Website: apple
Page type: customer-info-address
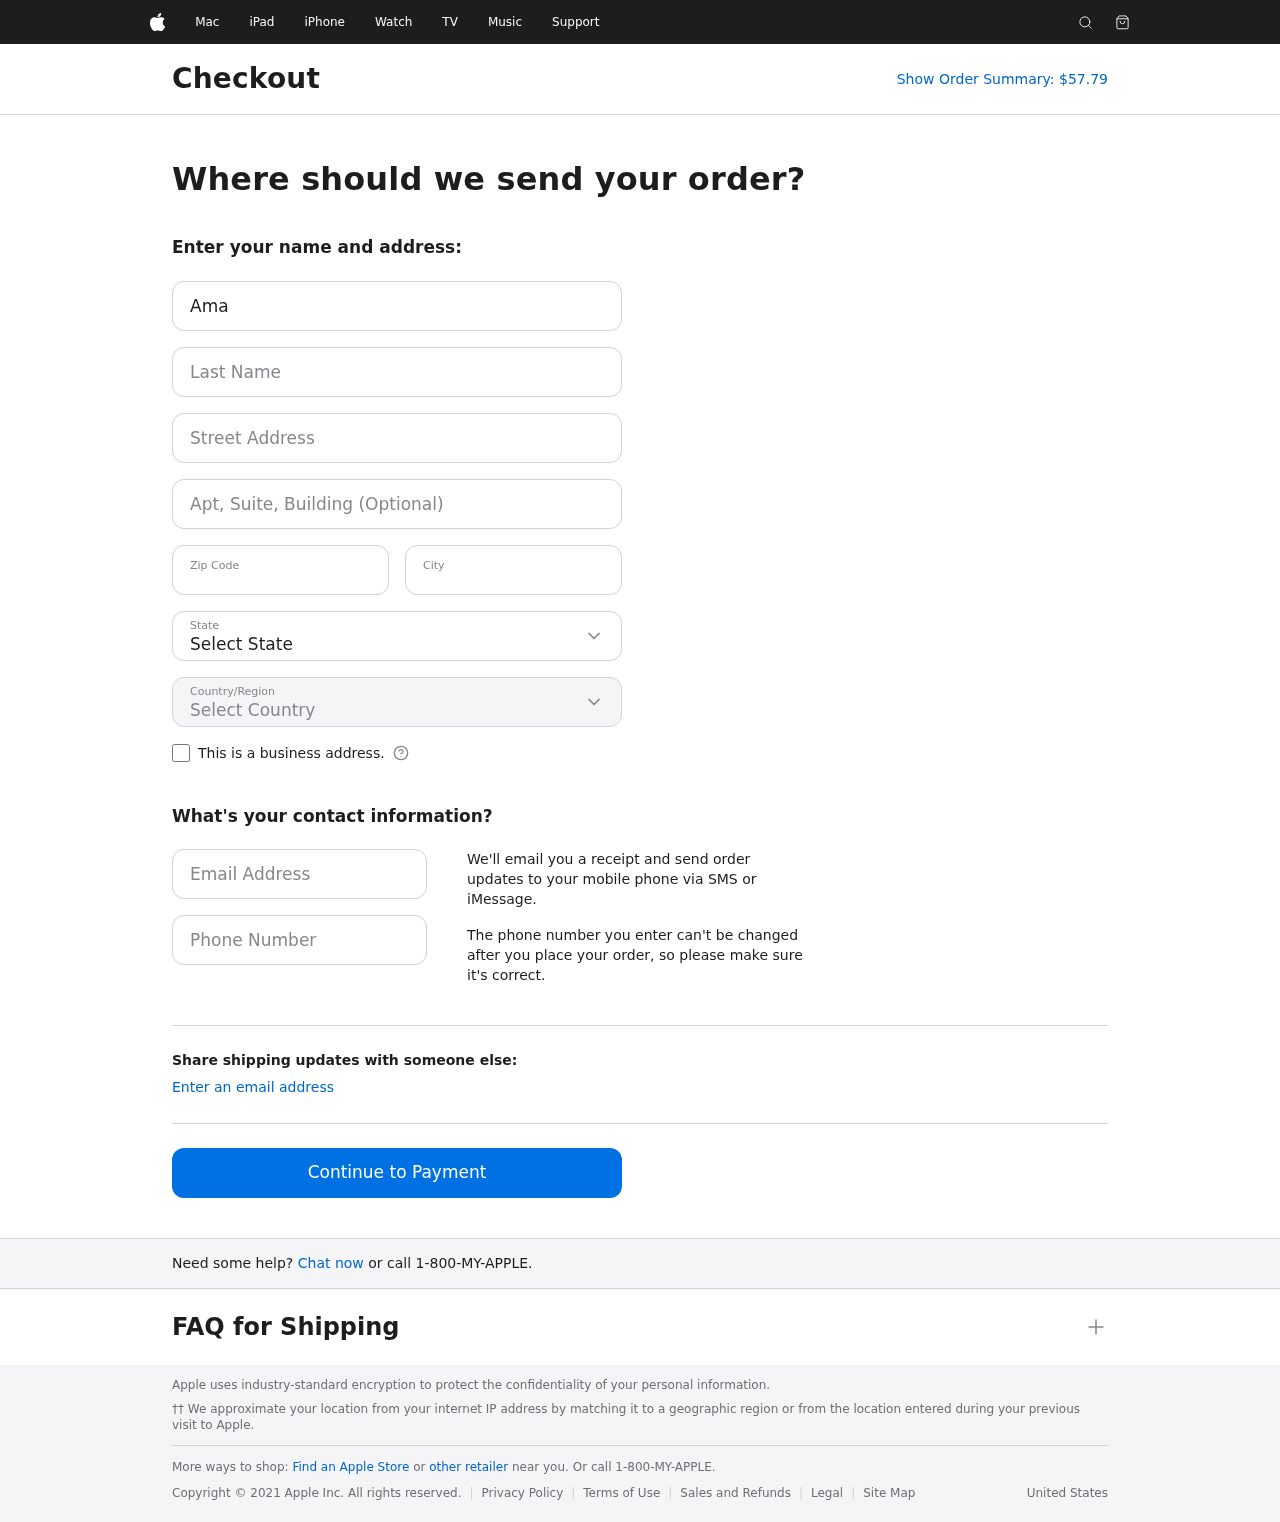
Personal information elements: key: PII_CITY
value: North Wendyport
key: PII_COUNTRY
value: United States
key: PII_EMAIL
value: amanda.carter@hotmail.com
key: PII_FIRSTNAME
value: Amanda
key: PII_LASTNAME
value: Carter
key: PII_PHONE
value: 7534604458
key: PII_POSTCODE
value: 15387
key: PII_STATE
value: Wisconsin
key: PII_STREET
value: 28979 Lopez Passage
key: PII_STREET2
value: Suite 705
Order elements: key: ORDER_TOTAL
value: Show Order Summary: $57.79